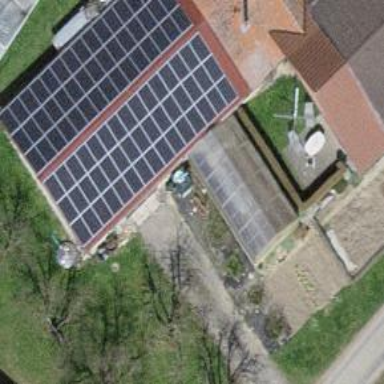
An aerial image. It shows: Solar power generator with photovoltaic panels.